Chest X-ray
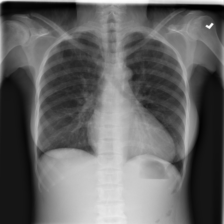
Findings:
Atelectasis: negative
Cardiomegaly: positive
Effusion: negative
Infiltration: positive
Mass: negative
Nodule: negative
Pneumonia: negative
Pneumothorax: negative
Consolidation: negative
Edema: negative
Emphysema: negative
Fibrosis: negative
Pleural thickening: negative
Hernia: negative